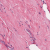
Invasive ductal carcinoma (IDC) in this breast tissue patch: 0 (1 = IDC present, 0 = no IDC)